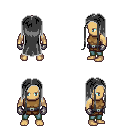
a pixel art fantasy rpg character, male body template, human, tanned skin, leather chest armor, teal pants, gray extra-long hairstyle, metal gloves, four views (front, back, left, right), 2x2 character sprite sheet, small pixel art, hard edges, no anti-aliasing